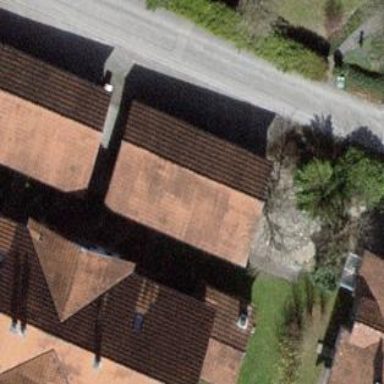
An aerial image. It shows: Residential area with garages.